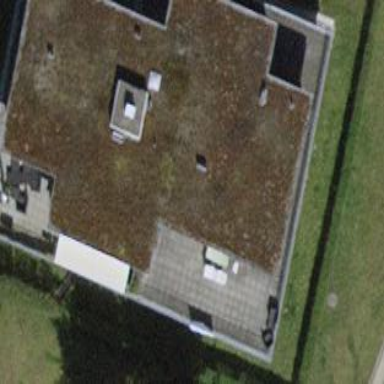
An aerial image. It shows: Flat-roofed apartment building.